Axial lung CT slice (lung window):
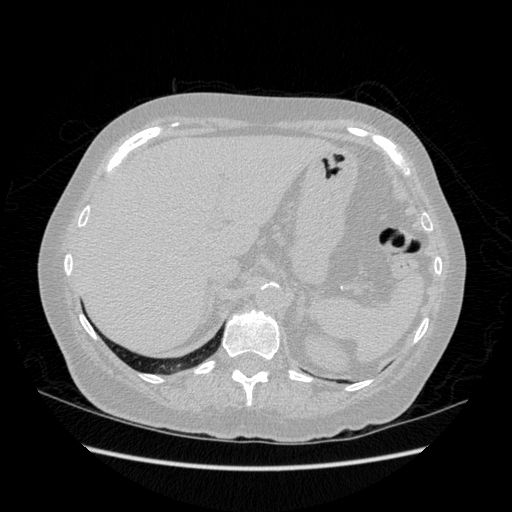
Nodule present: no